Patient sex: F
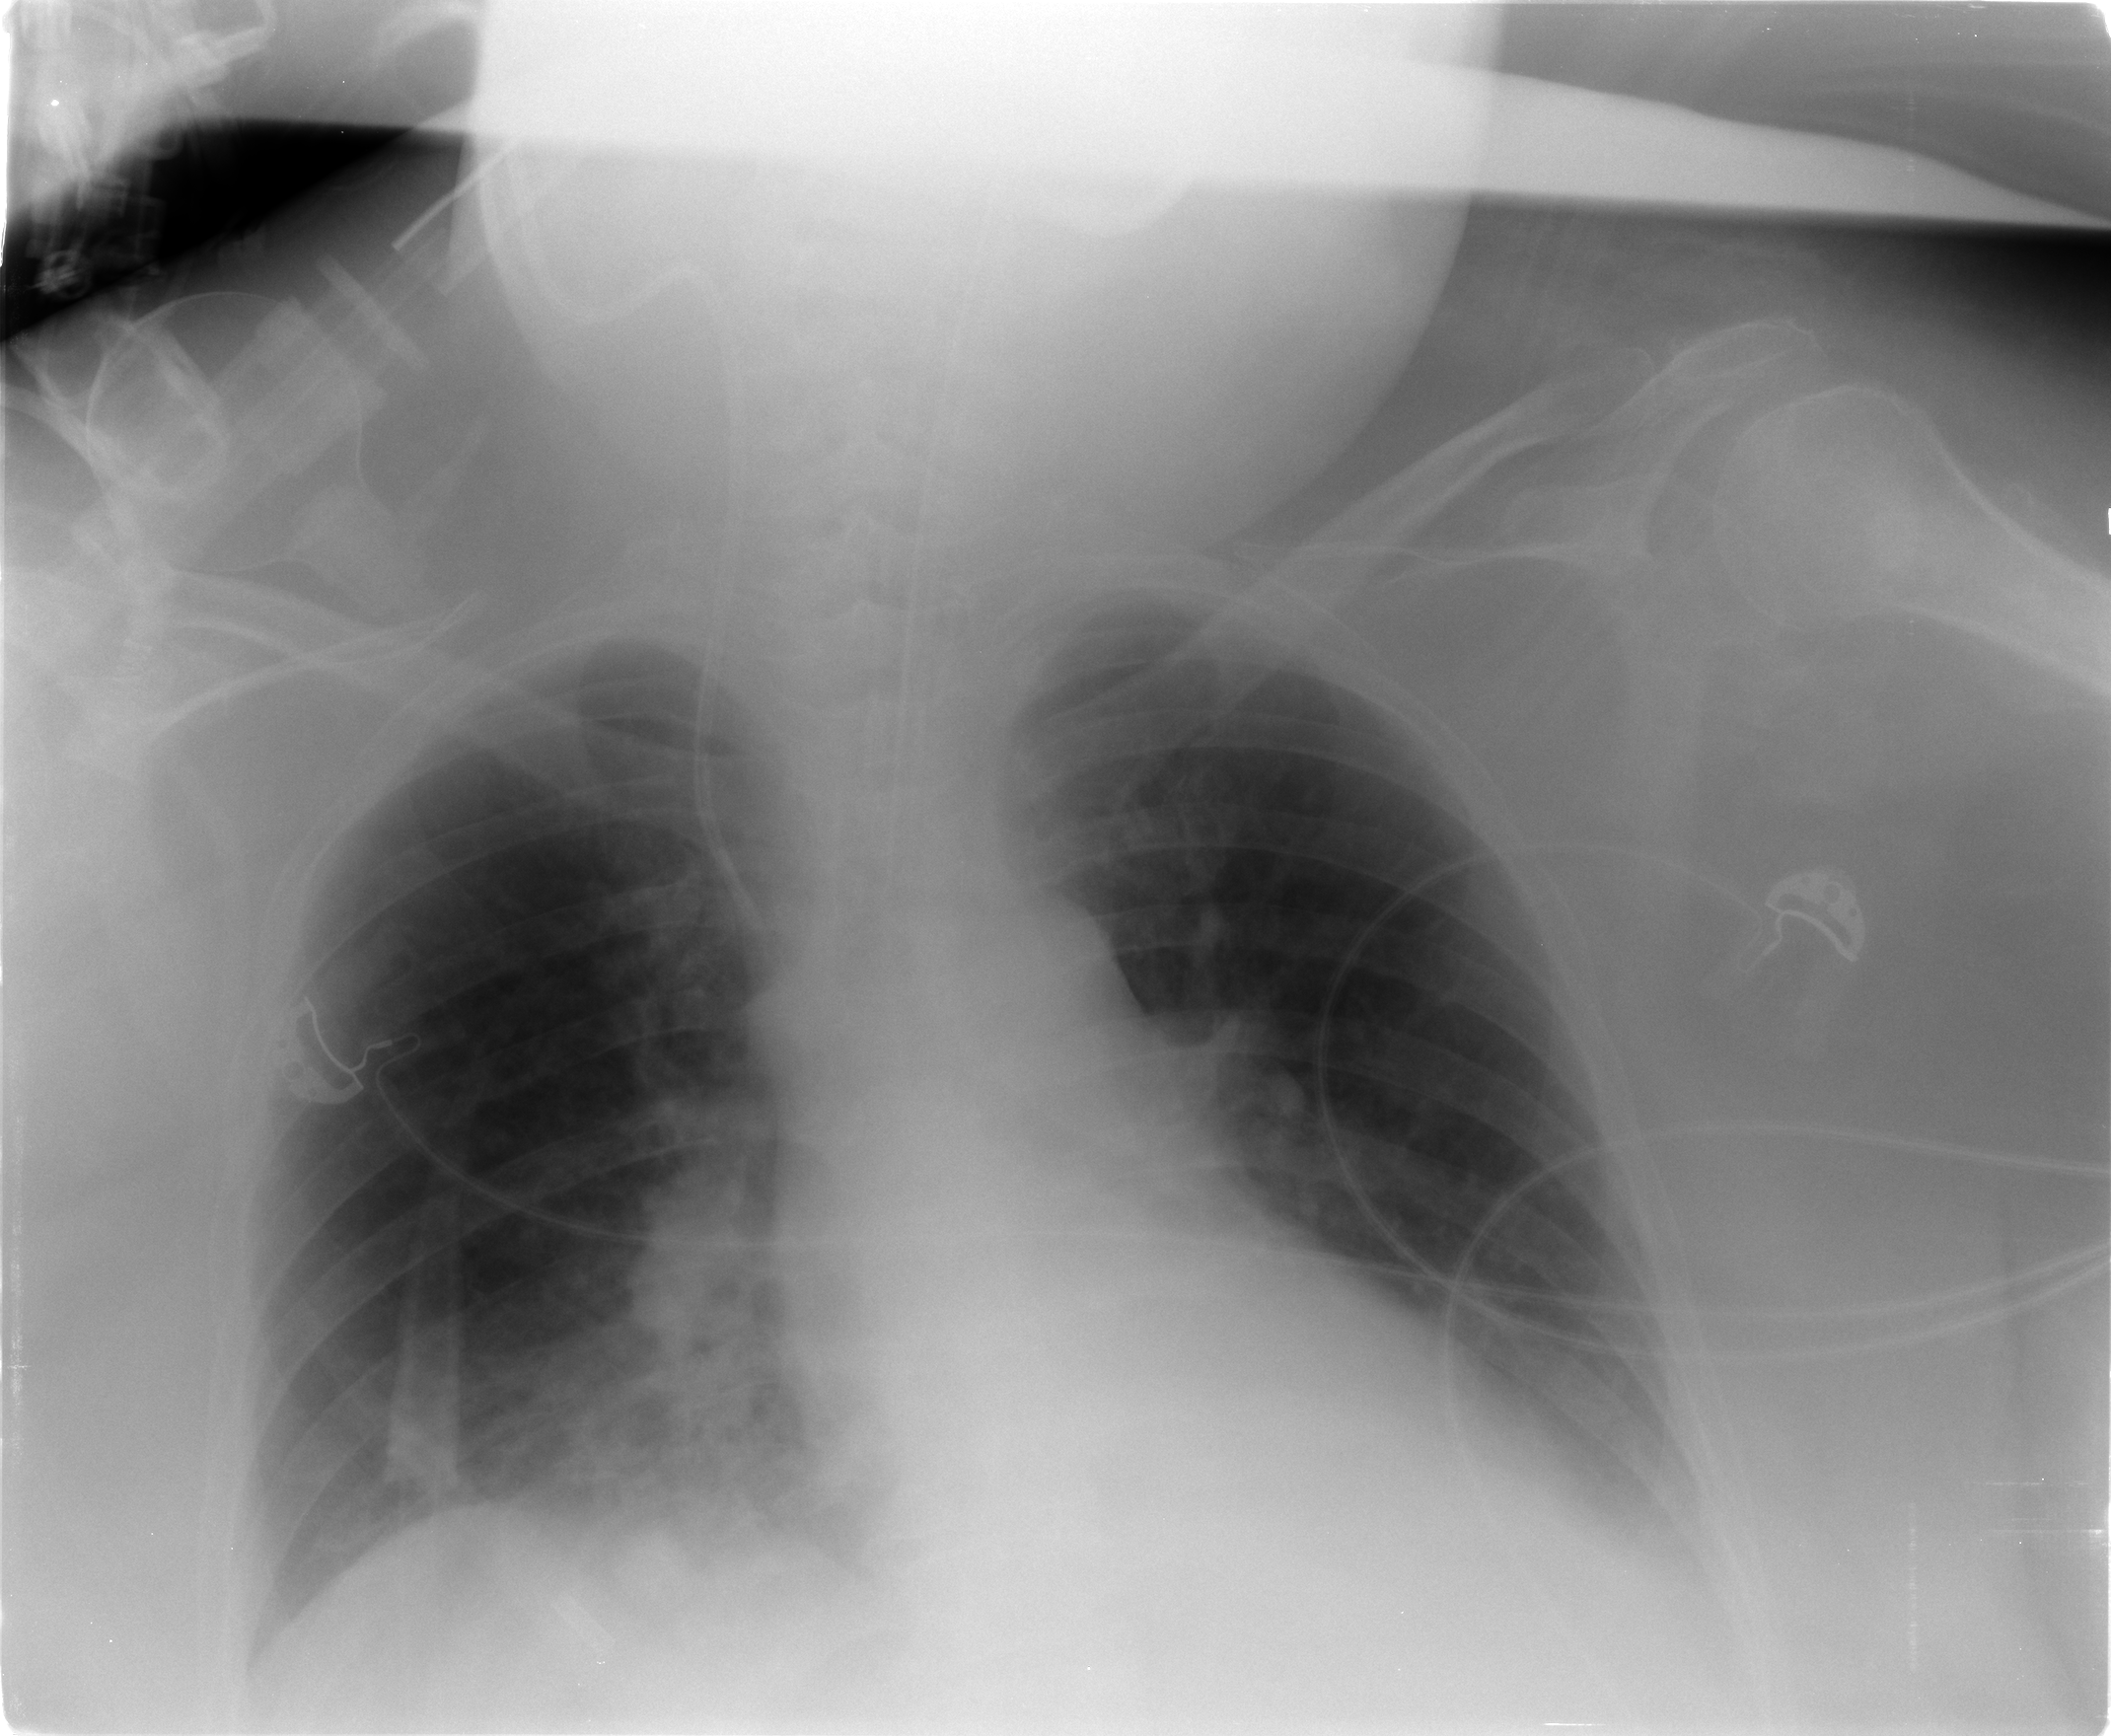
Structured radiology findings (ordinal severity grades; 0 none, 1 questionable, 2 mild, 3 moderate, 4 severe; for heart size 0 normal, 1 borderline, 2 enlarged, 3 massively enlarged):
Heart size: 0
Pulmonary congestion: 1
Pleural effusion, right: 0
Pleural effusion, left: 1
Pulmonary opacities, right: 1
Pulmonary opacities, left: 0
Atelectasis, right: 2
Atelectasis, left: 1